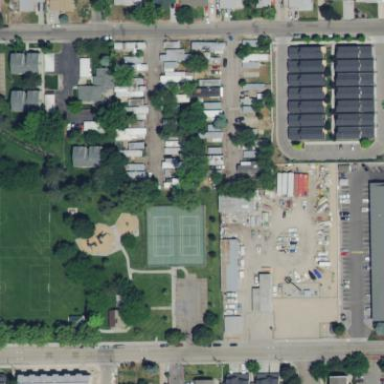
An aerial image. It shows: Residential area designated as trailer park.